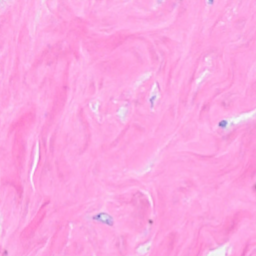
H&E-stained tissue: Breast